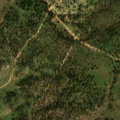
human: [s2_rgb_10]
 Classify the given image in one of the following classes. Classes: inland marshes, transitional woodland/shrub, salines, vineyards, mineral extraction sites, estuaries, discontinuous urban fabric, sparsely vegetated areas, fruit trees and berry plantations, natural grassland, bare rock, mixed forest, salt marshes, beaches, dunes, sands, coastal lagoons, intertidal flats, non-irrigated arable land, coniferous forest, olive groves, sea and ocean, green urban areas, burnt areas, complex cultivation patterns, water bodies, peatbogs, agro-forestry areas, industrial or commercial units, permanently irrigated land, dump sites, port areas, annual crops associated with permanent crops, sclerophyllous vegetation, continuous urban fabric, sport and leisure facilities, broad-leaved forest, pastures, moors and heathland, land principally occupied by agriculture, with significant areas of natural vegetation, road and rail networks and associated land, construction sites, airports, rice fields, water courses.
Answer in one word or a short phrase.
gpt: non-irrigated arable land, agro-forestry areas